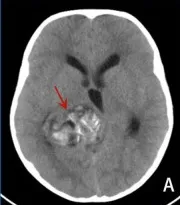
Shows the preoperative image of the patient: CT of the brain. Revealed an irregular jumble density mass with a well-defined boundary of the right thalamus. The right lateral and third ventricles were compressed and deformed, and the center line structure shifted to the left.
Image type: radiology (ct)